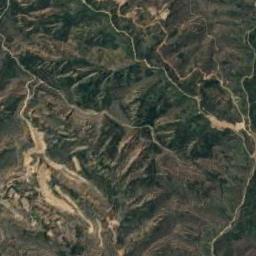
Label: mountain